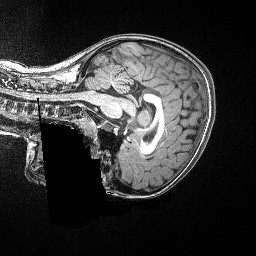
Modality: T1w
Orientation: sagittal
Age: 83
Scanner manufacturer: siemens
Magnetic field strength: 3 T
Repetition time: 2.5 s
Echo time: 0.00347 s